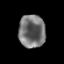
Tissue: prostate
Cell type: T cells
Senescence score: 0.201
Nuclear area (px): 858
Mean DAPI intensity: 114.828